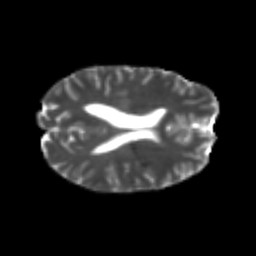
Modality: T2w
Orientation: axial
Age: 25
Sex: male
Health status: healthy
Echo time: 0.074 s